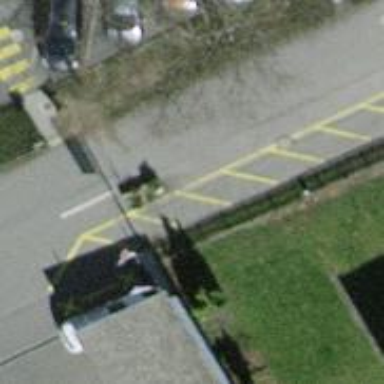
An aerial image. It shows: Lift gate barrier.